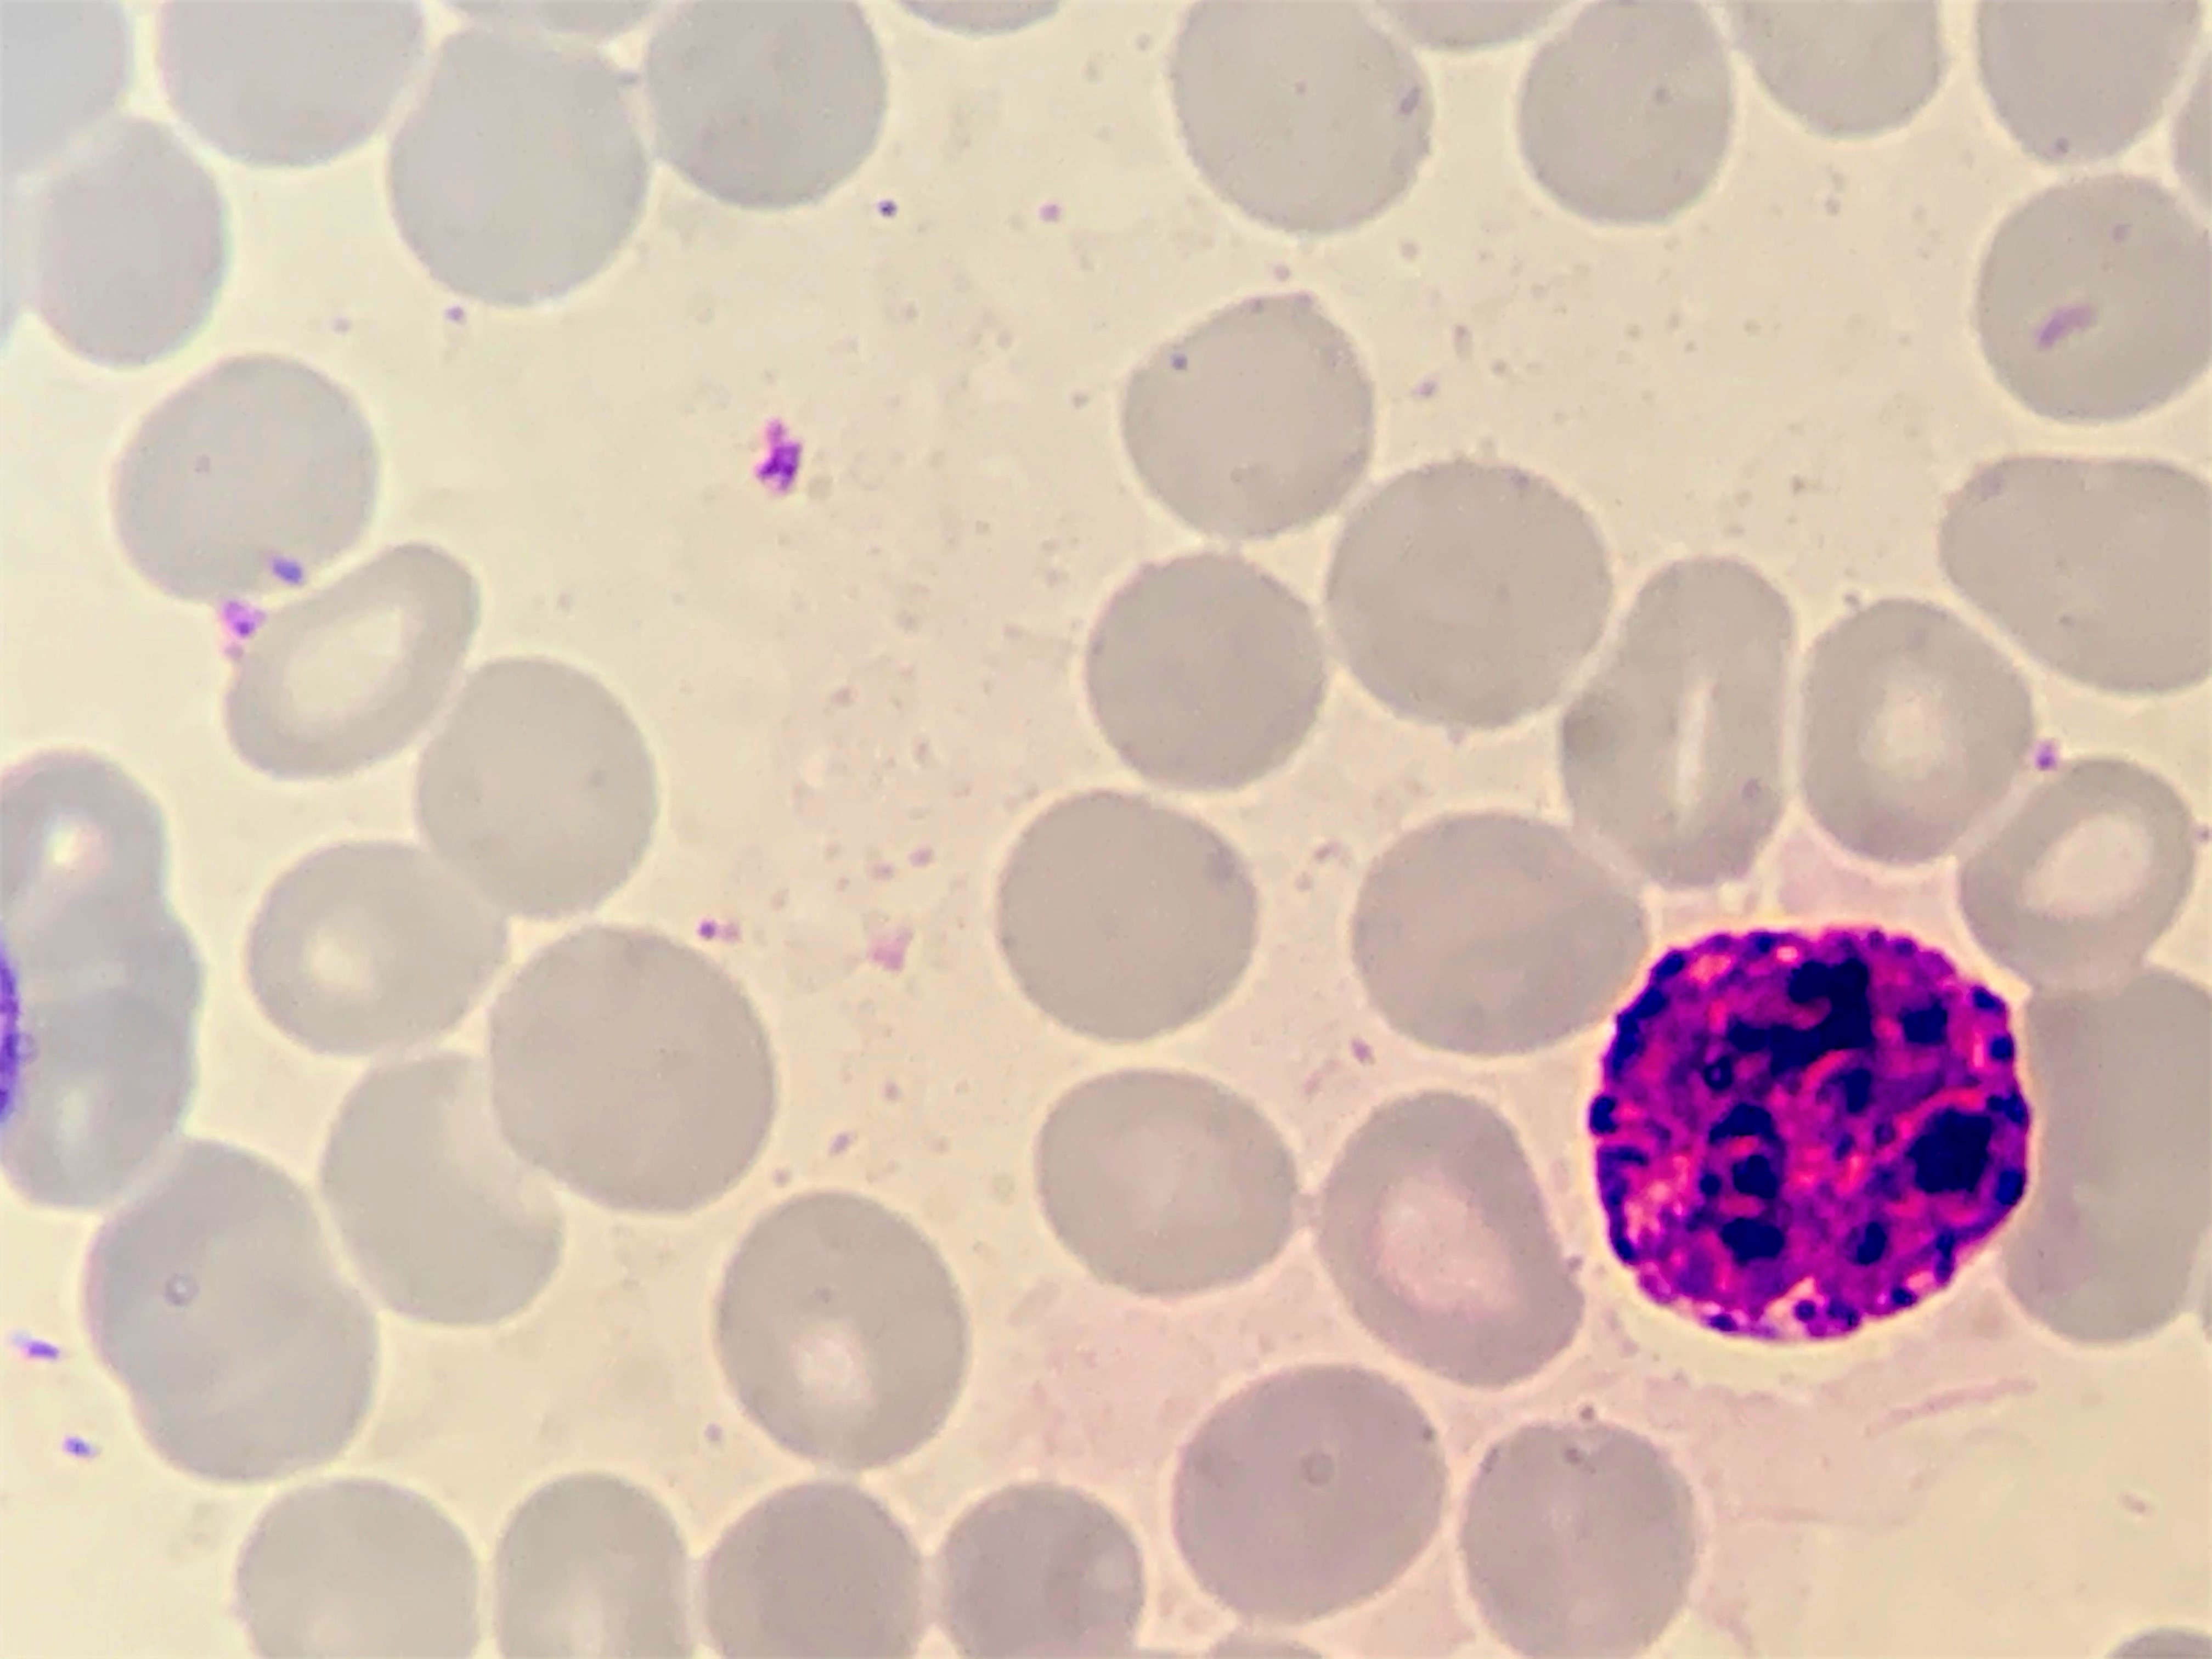
Cell type: BASOPHILS